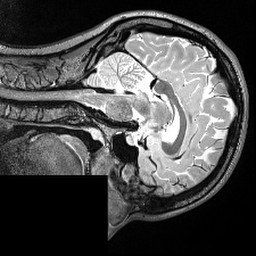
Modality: T2w
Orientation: sagittal
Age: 22
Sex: female